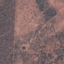
Land use / land cover: PermanentCrop